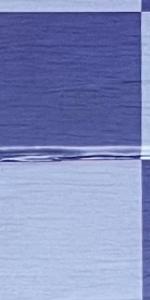
Label: Empty